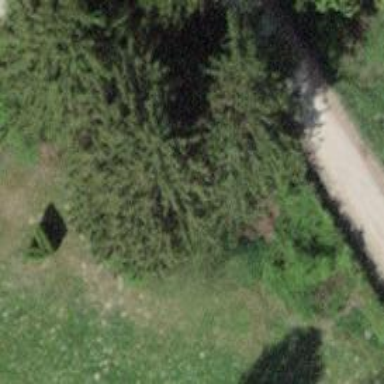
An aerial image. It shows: Evergreen tree with needle-leaved leaves.